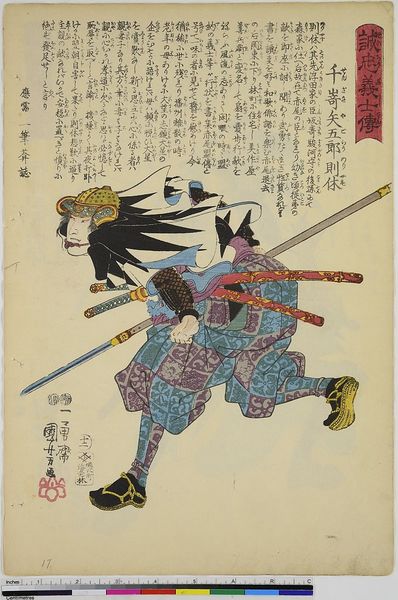
Titel: Senzaki Yagoro Noriyasu, Blatt 12 aus der Serie: Geschichte der loyalen Gefolgsmänner
Künstler: Utagawa Kuniyoshi
Standort: Hamburg
Institution: Museum für Kunst und Gewerbe Hamburg
Schlagwörter: portrait, person, holzschnitt, japan, lanze, japanisch, schriftzeichen, druckgraphik, druckgrafik, schwert, text, soldat, helm, rüstung, krieger, ereignis, zeit, farbholzschnitt, situation, ereignisbild, samurai, edo, historische, reproduktionen, kanji, druckerzeugnisse, porträt, persönlichkeit, soldatenleben, ukiyo